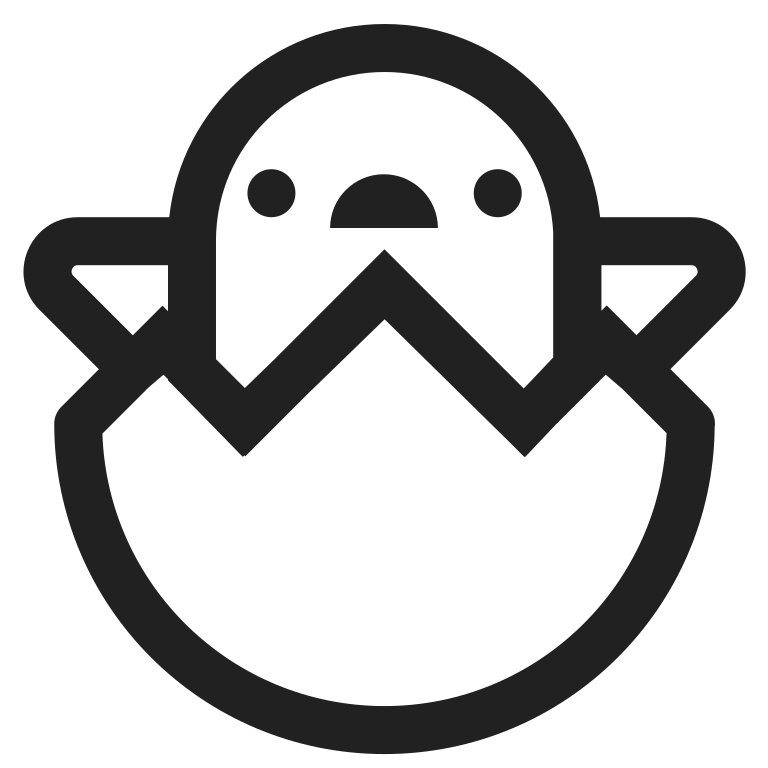
hatching chick high contrast